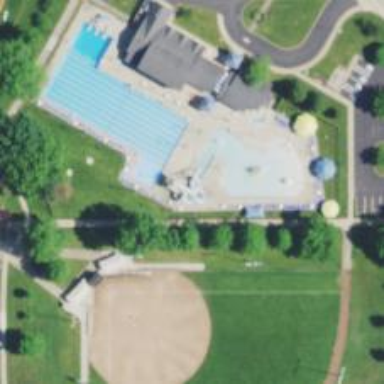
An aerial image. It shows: Water slide attraction.